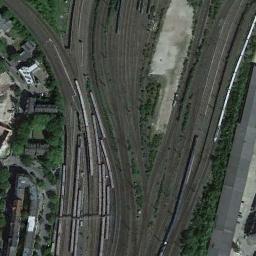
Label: railway